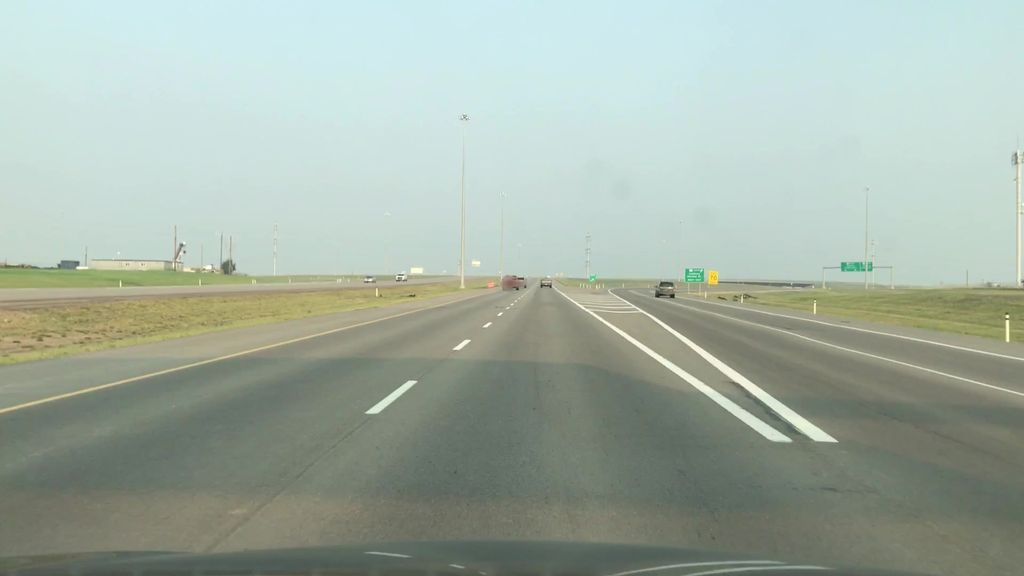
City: edmonton